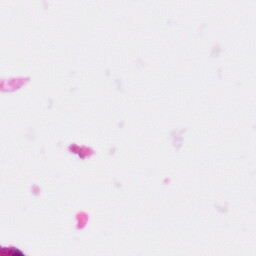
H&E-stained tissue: Pancreatic